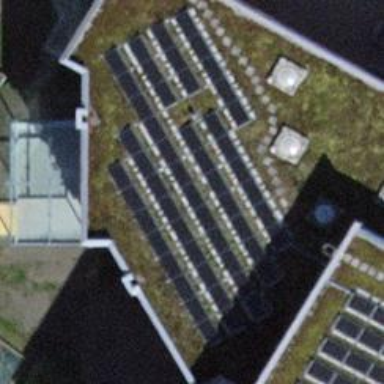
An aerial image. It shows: Small solar photovoltaic panel generator installed on roof.